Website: macys
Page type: customer-info-address
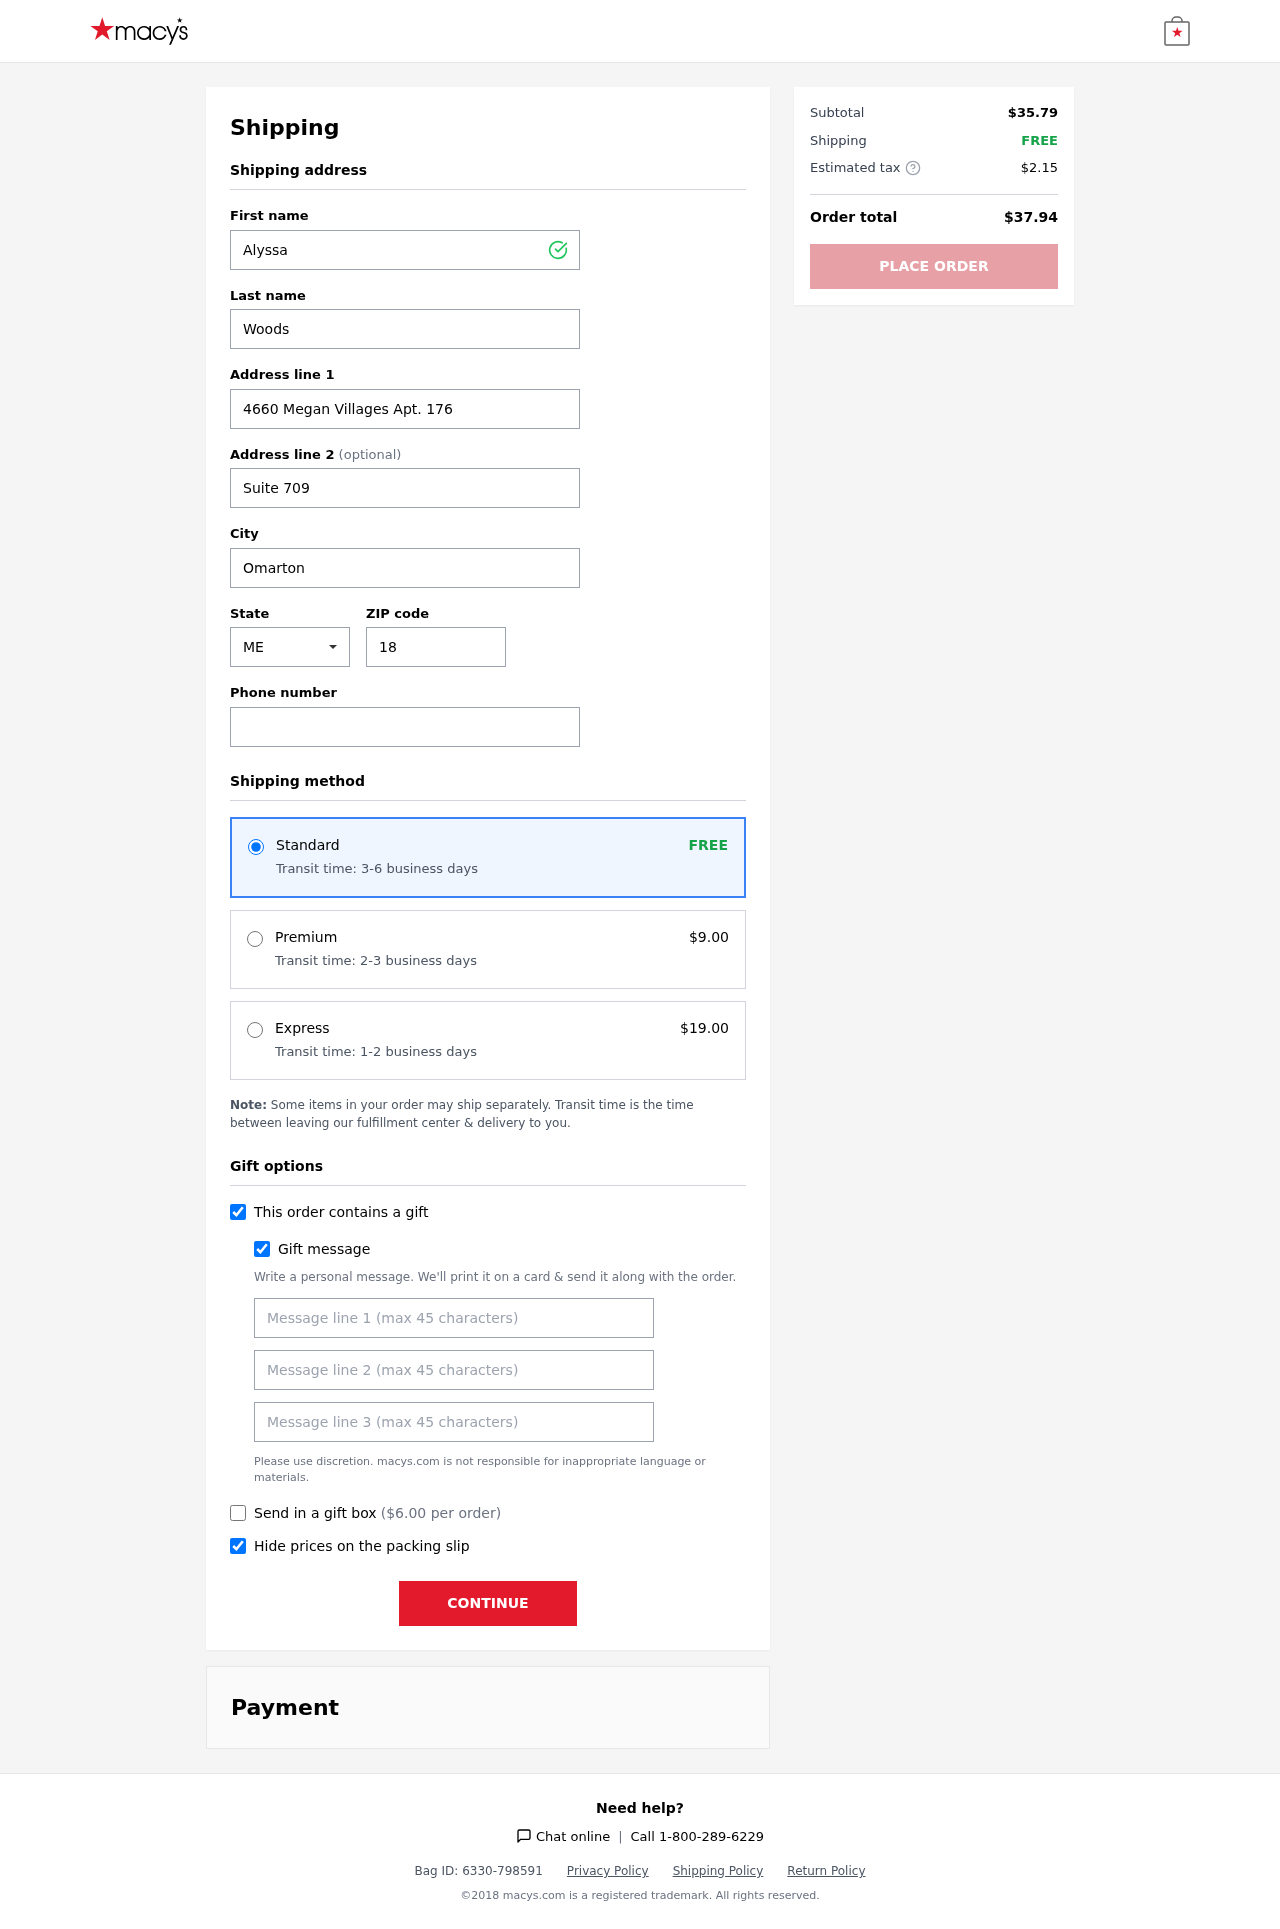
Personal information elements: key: PII_CITY
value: Omarton
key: PII_FIRSTNAME
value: Alyssa
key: PII_GIFT_MESSAGE
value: Happy housewarming, Toni! I thought this soft bath rug in a sunny yellow would brighten up your new space and make those cozy mornings even better. Enjoy snuggling your toes into it!   Alyssa
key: PII_LASTNAME
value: Woods
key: PII_PHONE
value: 6835722587
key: PII_POSTCODE
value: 18406
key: PII_STATE_ABBR
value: ME
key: PII_STREET
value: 4660 Megan Villages Apt. 176
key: PII_STREET2
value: Suite 709
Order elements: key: ORDER_SHIPPING_STANDARD
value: FREE
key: ORDER_SHIPPING_STANDARD_TIME
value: Transit time: 3-6 business days
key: ORDER_SHIPPING_PREMIUM
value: $9.00
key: ORDER_SHIPPING_PREMIUM_TIME
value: Transit time: 2-3 business days
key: ORDER_SHIPPING_EXPRESS
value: $19.00
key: ORDER_SHIPPING_EXPRESS_TIME
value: Transit time: 1-2 business days
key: ORDER_GIFT_BOX_FEE
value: $6.00
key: ORDER_SUBTOTAL
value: $35.79
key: ORDER_SHIPPING_COST
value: FREE
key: ORDER_TAX
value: $2.15
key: ORDER_TOTAL
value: $37.94